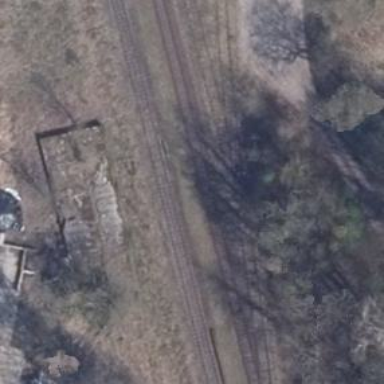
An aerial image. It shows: Disused railway.